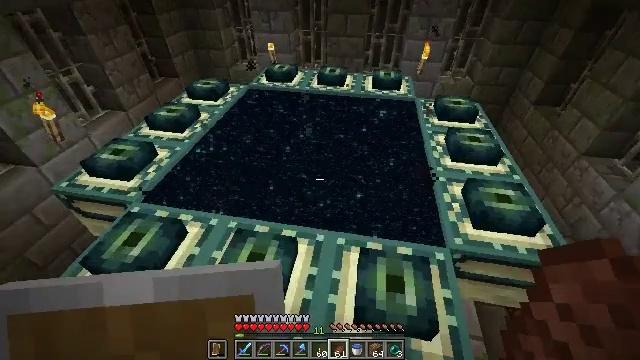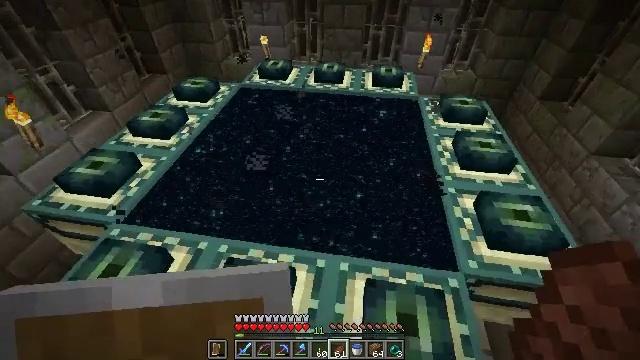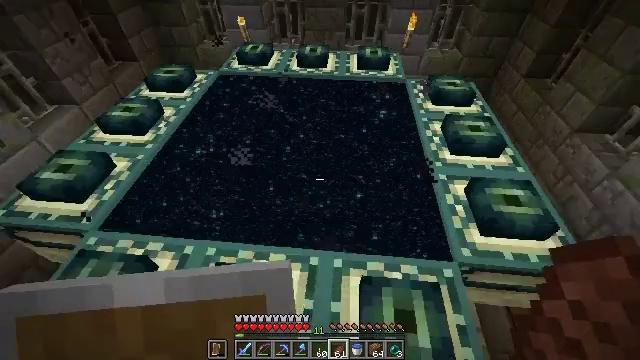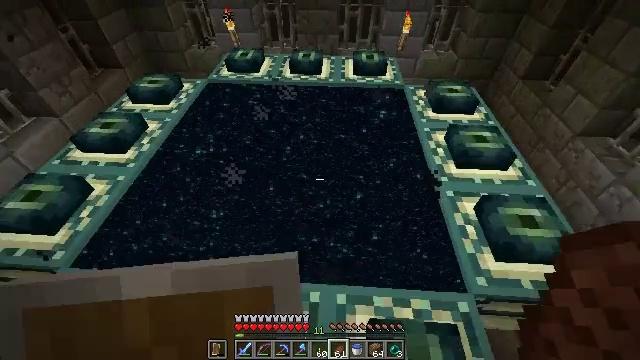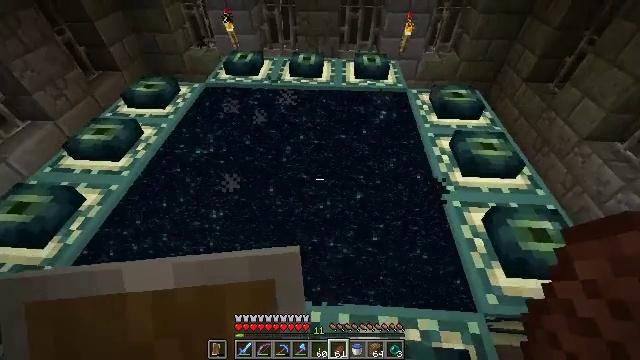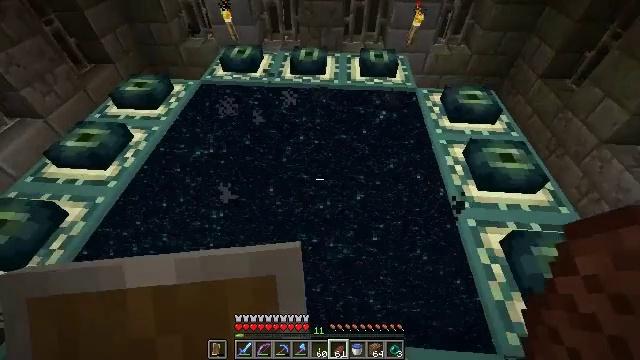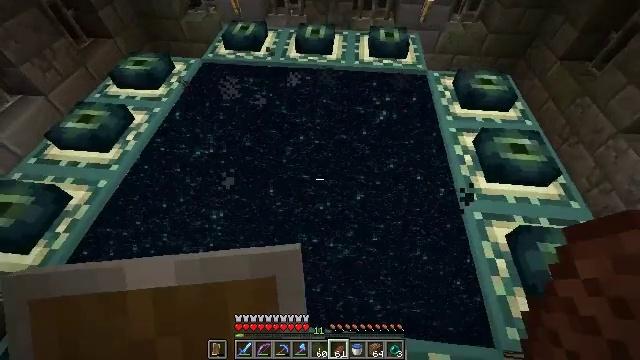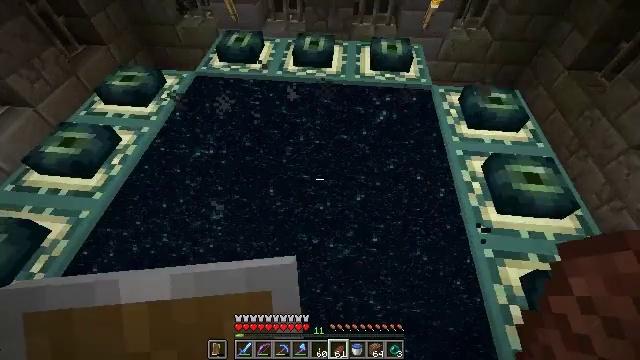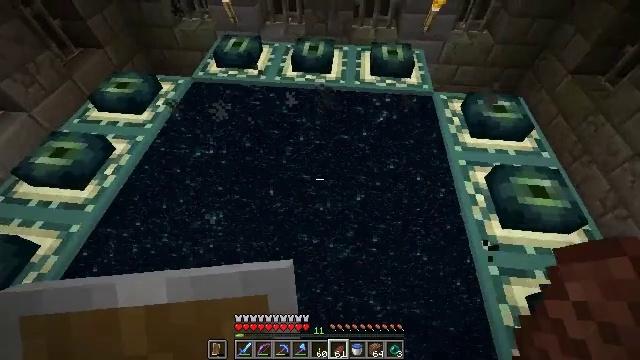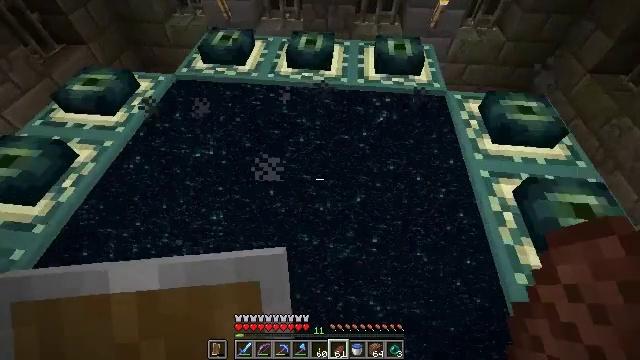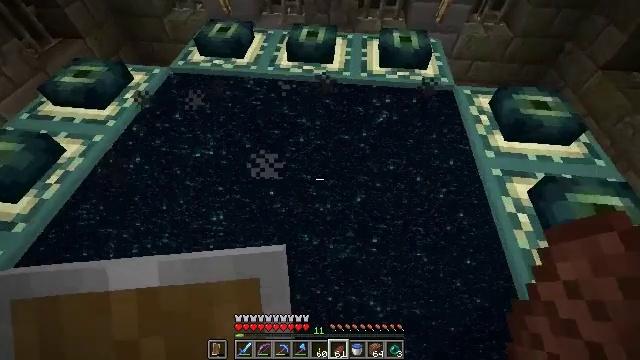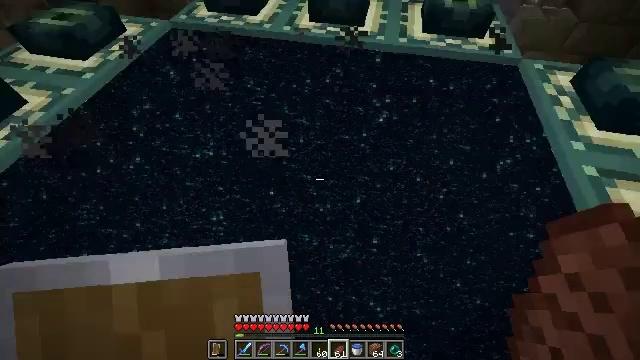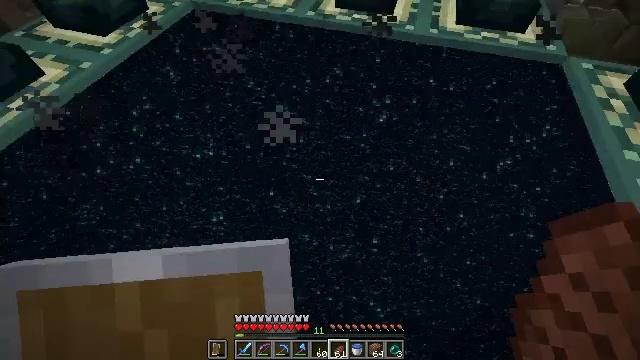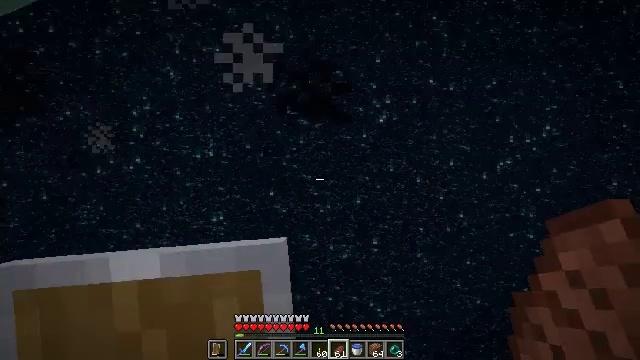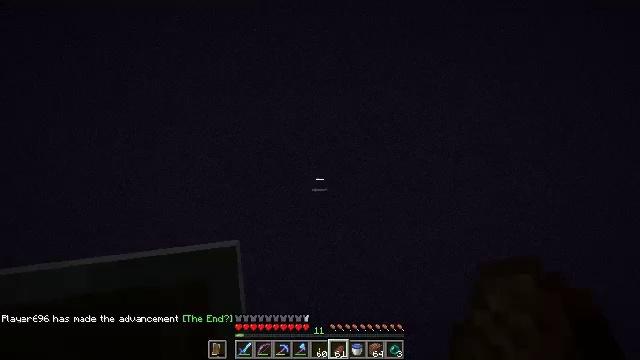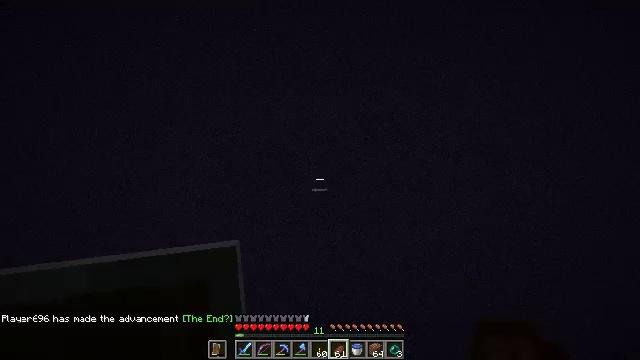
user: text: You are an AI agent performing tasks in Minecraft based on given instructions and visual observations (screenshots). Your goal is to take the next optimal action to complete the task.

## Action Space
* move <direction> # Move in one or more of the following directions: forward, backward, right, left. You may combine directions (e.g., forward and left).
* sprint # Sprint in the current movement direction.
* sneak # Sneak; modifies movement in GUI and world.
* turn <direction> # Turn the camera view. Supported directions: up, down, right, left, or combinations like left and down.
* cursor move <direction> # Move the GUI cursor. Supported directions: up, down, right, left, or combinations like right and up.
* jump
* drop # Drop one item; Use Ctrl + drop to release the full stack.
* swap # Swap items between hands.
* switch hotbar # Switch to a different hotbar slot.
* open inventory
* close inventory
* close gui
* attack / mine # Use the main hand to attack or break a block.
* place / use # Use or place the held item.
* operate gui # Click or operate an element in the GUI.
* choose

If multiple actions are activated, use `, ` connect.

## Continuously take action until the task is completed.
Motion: motion action
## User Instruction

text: Extract end stone with a pickaxe.
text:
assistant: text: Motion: move forward, turn down
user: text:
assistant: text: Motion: move forward, turn right and down
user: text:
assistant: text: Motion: move forward, turn right
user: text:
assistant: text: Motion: move forward
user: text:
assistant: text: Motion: move forward, turn down
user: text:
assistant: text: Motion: move forward, turn left and down
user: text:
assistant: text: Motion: move forward
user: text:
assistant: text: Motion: move forward
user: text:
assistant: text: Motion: move forward
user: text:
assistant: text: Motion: move forward
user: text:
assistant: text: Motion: move forward, turn left
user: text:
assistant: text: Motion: move forward, turn left
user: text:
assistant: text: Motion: no_op
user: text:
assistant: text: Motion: no_op
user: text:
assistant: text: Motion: no_op
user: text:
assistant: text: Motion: no_op
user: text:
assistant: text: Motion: no_op
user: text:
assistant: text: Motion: no_op
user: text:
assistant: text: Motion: no_op
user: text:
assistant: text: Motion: no_op
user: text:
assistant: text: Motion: no_op
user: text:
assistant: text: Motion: no_op
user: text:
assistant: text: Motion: no_op
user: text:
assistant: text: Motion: no_op
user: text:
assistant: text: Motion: no_op
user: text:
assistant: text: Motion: no_op
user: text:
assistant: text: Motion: no_op
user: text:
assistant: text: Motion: no_op
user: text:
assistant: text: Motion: no_op
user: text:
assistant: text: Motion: no_op